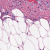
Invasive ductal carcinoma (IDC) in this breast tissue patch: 1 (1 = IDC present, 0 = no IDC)